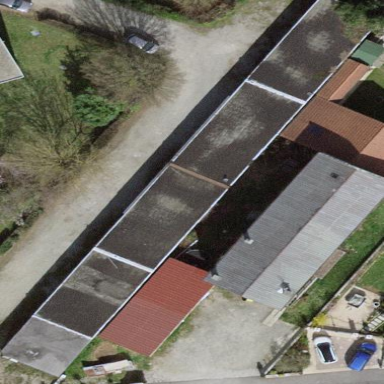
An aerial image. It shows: Group of garages.